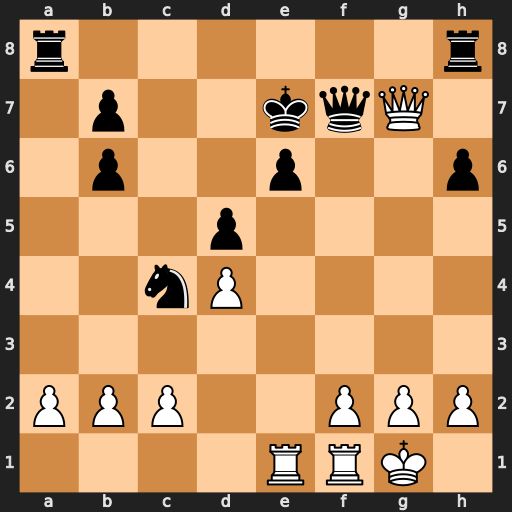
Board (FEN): r6r/1p2kqQ1/1p2p2p/3p4/2nP4/8/PPP2PPP/4RRK1
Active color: w
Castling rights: -
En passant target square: -
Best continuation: Rxe6+ Kxe6 Re1+ Kd6 Qxf7